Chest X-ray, PA view. Patient: 50 years old, sex F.
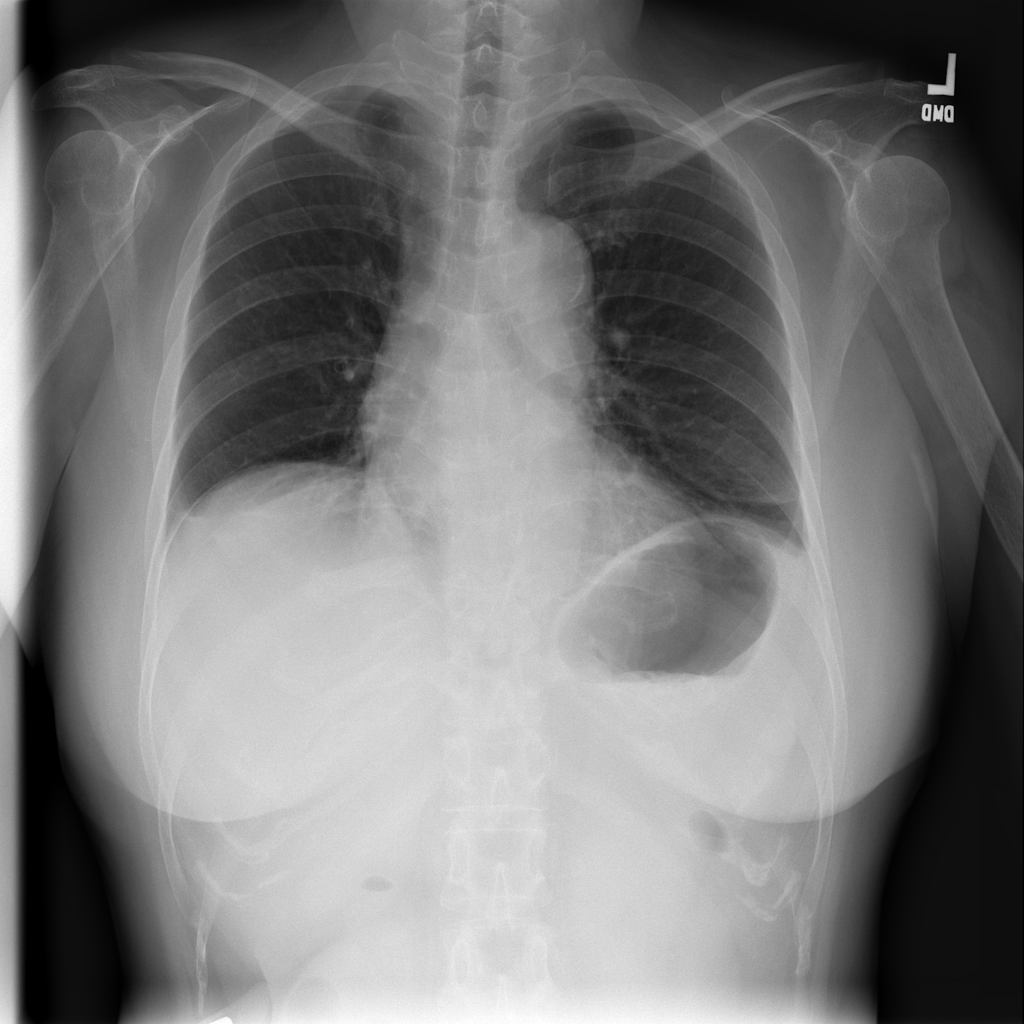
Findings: Atelectasis